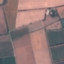
Land use / land cover: PermanentCrop